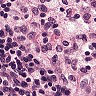
Metastatic tissue present: no